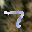
Label: 7